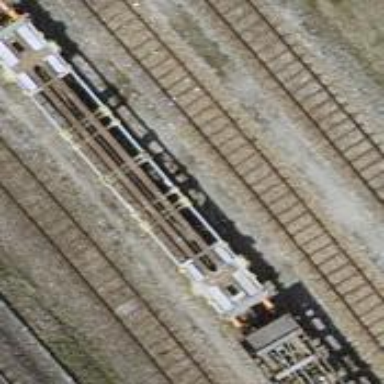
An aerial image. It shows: Railway yard with one track.